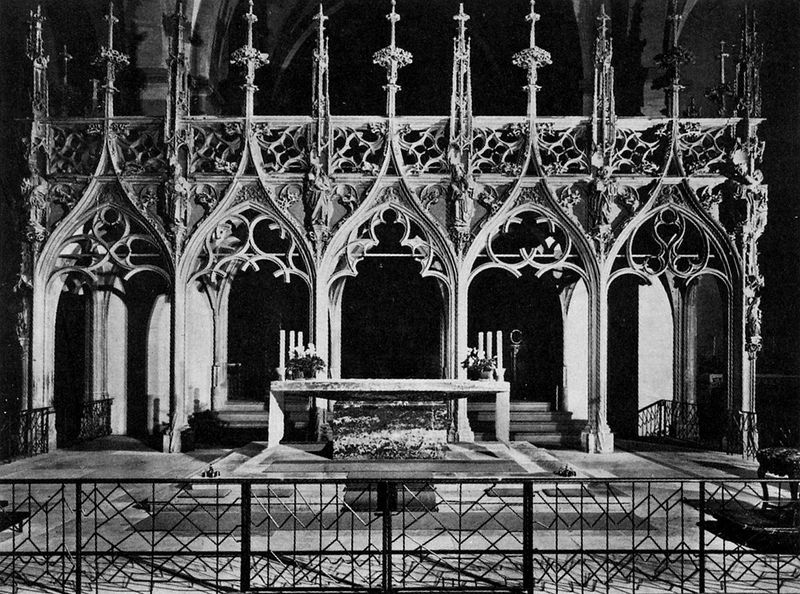
Schlagwörter: dunkel, blumen, tür, tuch, gitter, kirche, gotik, kerze, kerzen, stufen, gesteck, foto, kreuz, schwarz weiss, kranz, altar, lettner, gotisch, gothik, absperrung, kreuzgang, krypta, taufbecken, fiale, mensa, chorraum, flamboyant, llicht, kirchew